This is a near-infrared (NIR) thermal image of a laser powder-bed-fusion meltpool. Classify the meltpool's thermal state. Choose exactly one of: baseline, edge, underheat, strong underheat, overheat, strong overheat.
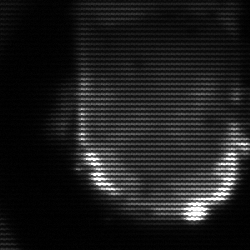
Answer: baseline